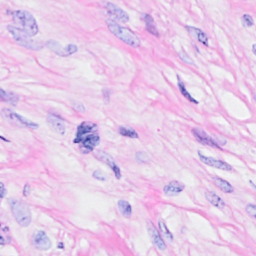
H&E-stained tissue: Breast